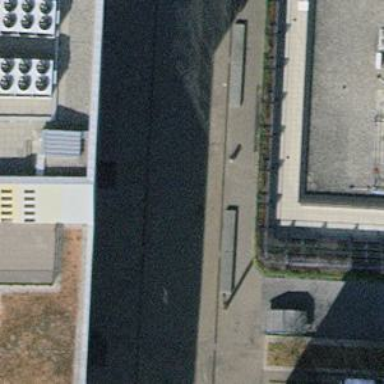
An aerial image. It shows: Concrete bench.